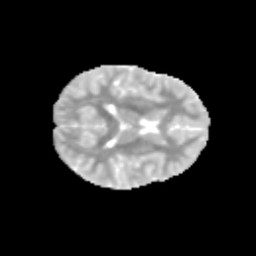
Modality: MD
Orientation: axial
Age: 11
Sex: female
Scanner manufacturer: siemens
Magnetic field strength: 3 T
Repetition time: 3.8 s
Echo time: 0.07 s